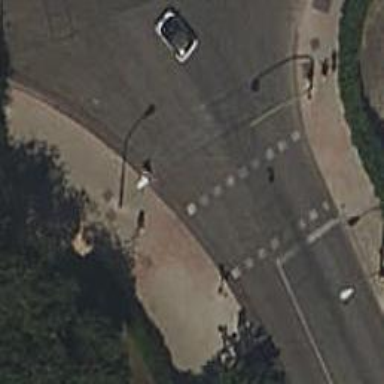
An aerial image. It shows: Road crossing with traffic signals.